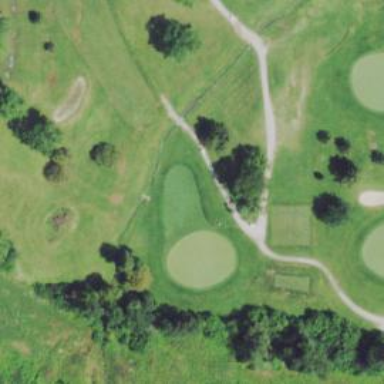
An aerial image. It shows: Path for both roads and golfers.